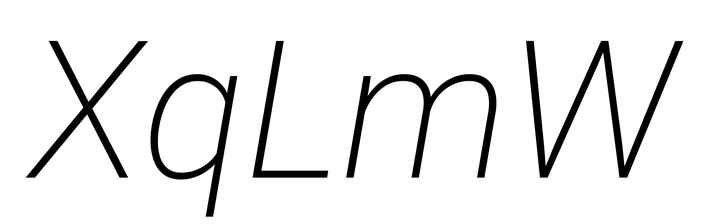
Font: Roboto-Italic_ExtraLight_Italic